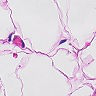
Metastatic tissue present: no